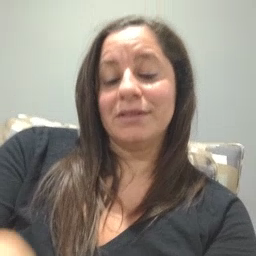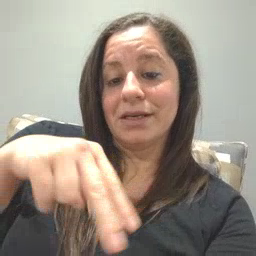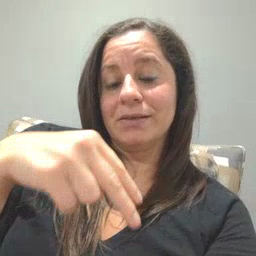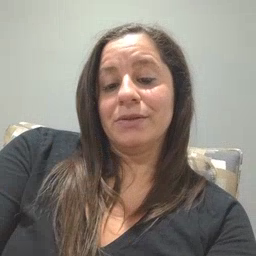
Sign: dance